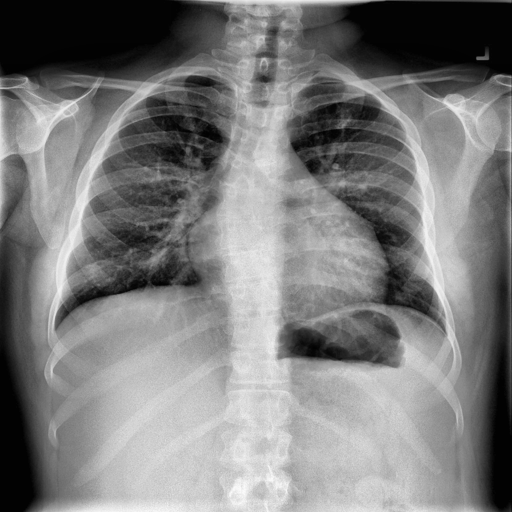
Finding: NORMAL